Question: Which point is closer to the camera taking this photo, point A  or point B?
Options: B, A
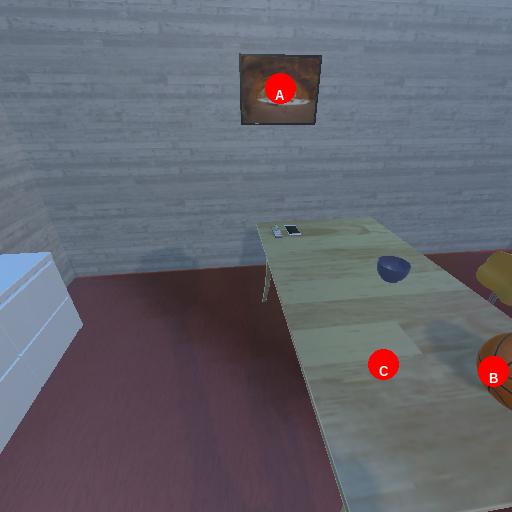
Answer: B